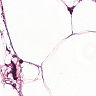
Metastatic tissue present: no